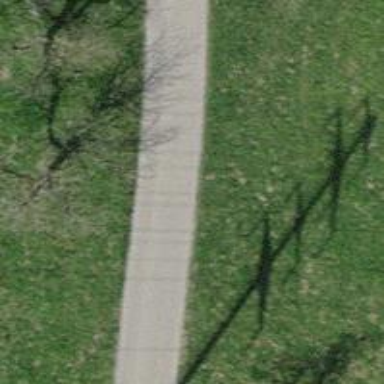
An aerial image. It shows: Residential road with asphalt surface and no sidewalk.